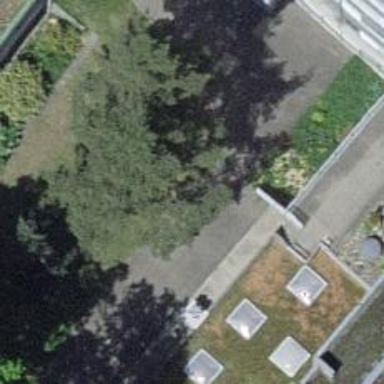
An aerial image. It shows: Evergreen needle-leaved tree.